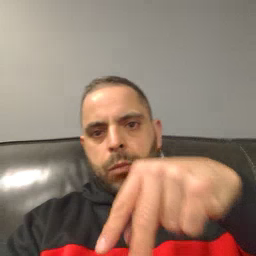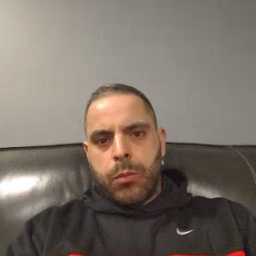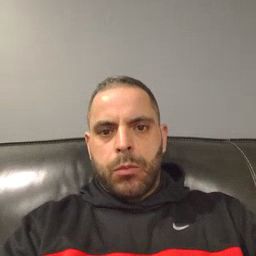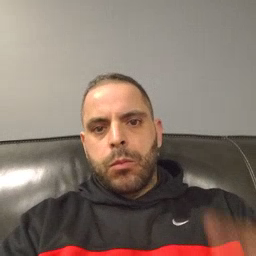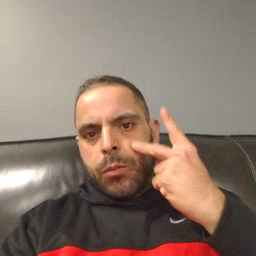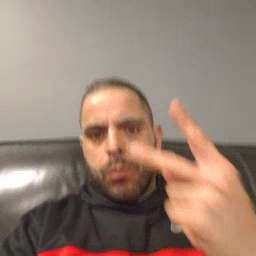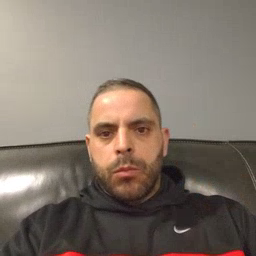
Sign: look